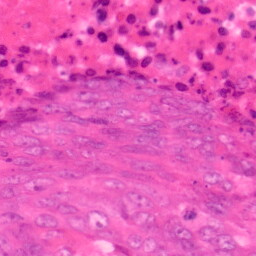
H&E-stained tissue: Colon